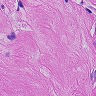
Metastatic tissue present: yes